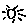
Label: sun